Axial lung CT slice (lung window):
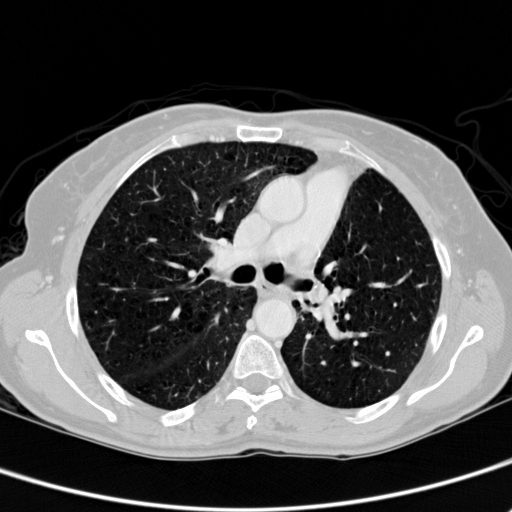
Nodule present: no